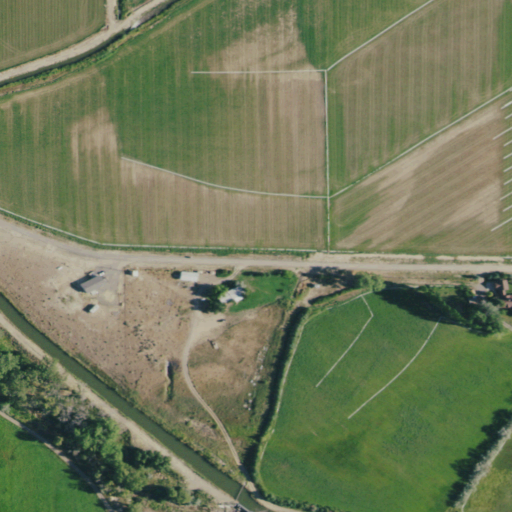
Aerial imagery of mountain in Colorado named Franklin Mesa containing cultivated crops, pasture, deciduous forest, shrub, evergreen forest, open development, and low intensity development